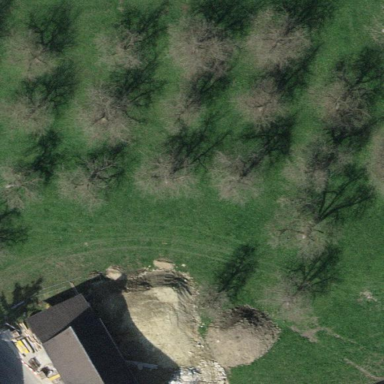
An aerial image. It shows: Orchard.